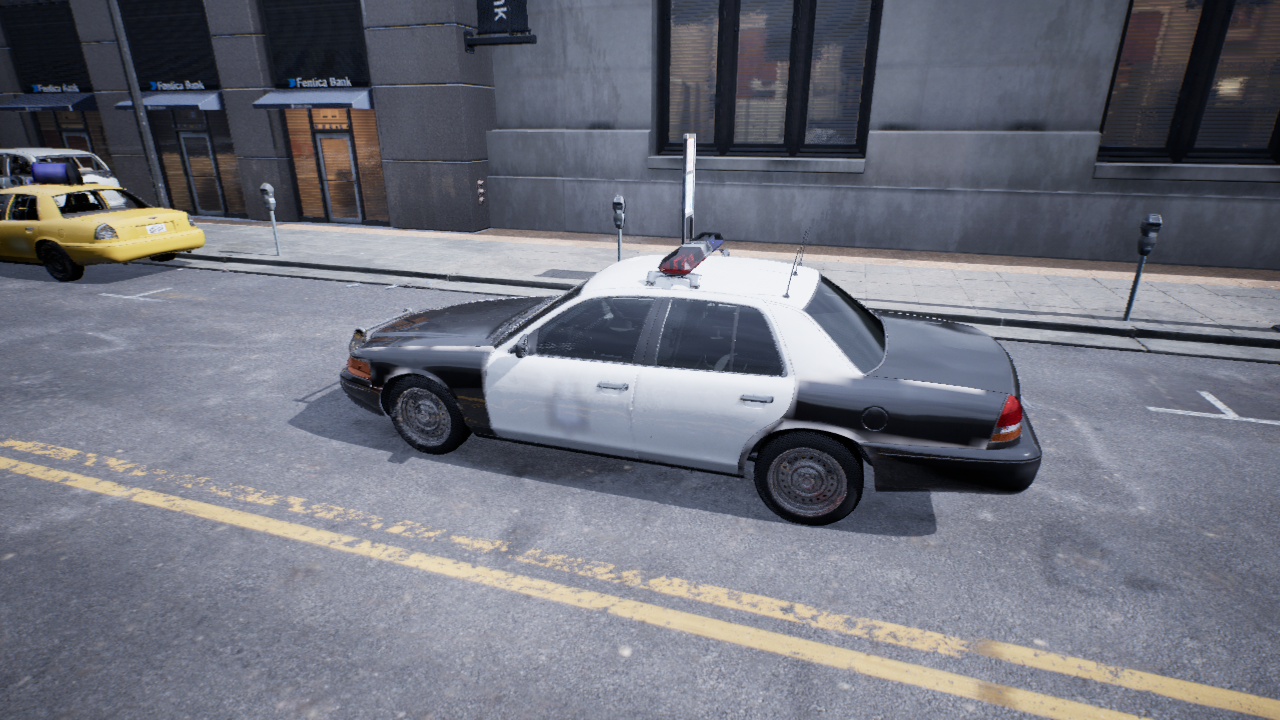
Venue: downtown
Lighting: overcast
Vehicle rig: sedan